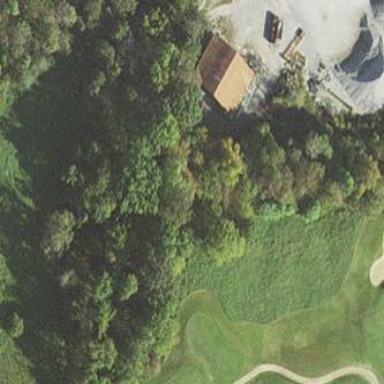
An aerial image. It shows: Golf rough area.